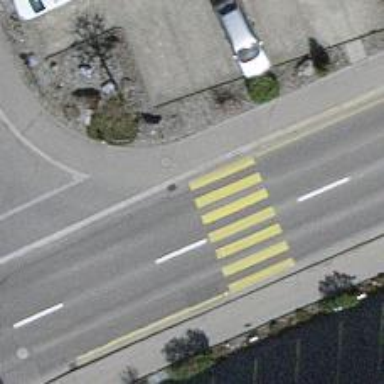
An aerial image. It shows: Marked crossing with zebra markings.